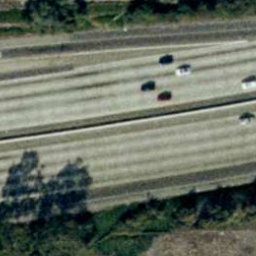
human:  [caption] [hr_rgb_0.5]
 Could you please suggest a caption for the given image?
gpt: There are two straight freeways closed to each other with some cars on the roads .

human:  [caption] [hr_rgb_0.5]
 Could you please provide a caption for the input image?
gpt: Two straight freeways closed to each other with some cars on the roads .

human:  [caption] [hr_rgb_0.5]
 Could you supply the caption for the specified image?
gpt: Some cars are on the freeways .

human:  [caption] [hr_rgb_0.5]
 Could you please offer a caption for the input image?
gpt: There are two straight freeways closed to each other .

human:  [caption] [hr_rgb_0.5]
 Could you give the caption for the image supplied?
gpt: There are some cars are on the freeways .